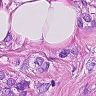
Metastatic tissue present: yes